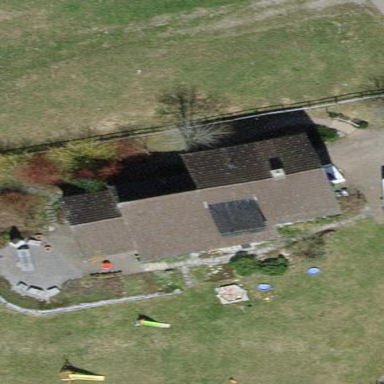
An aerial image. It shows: Detached building.